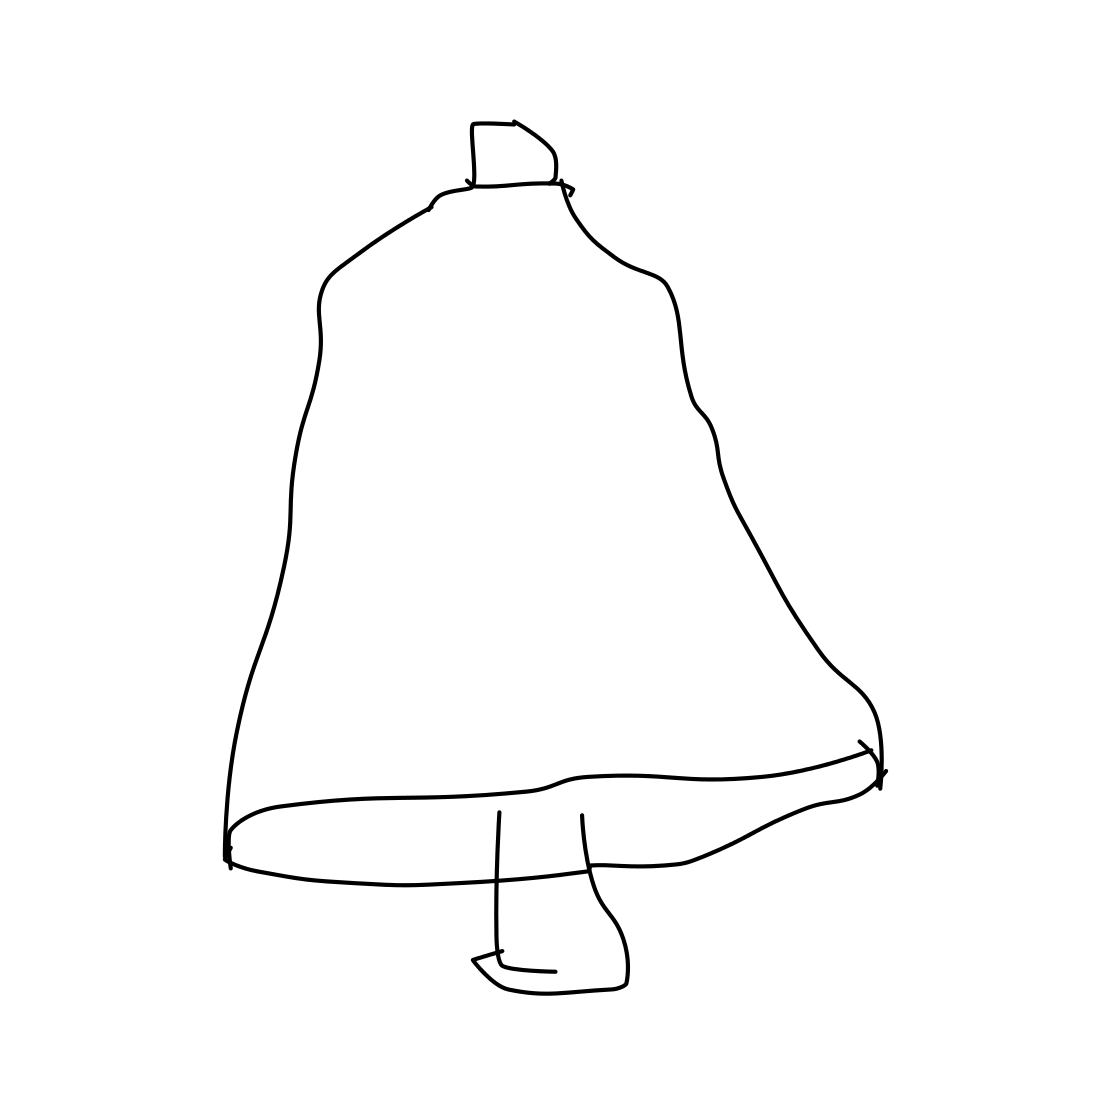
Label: bell